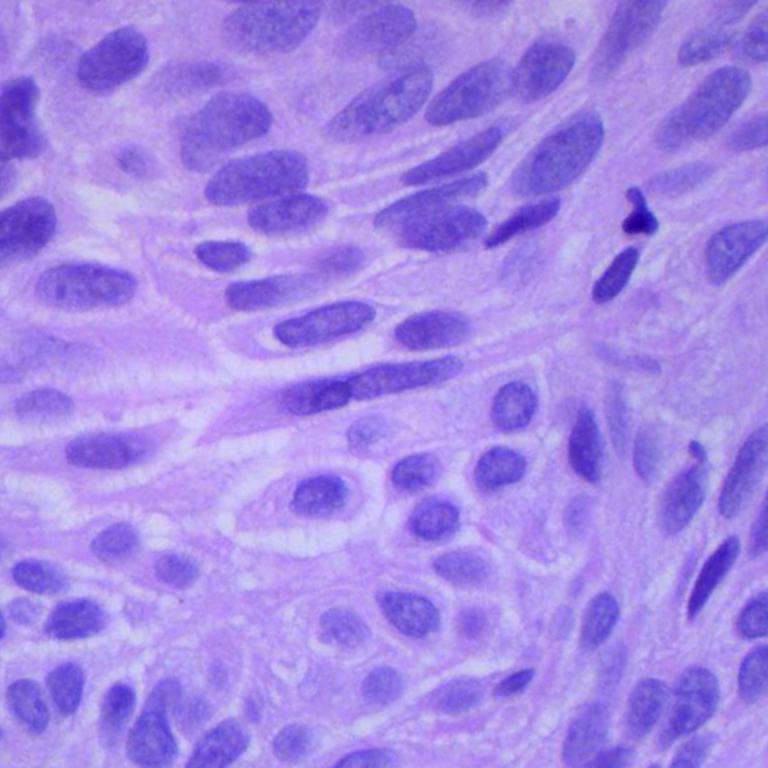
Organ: lung
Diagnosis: squamous carcinomas